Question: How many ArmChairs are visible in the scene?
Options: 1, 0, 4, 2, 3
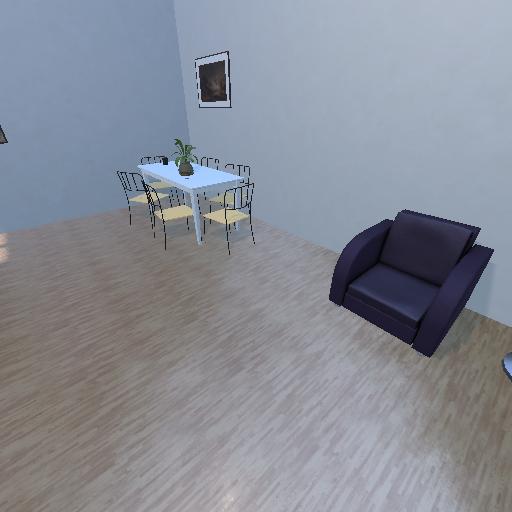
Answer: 1